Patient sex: M
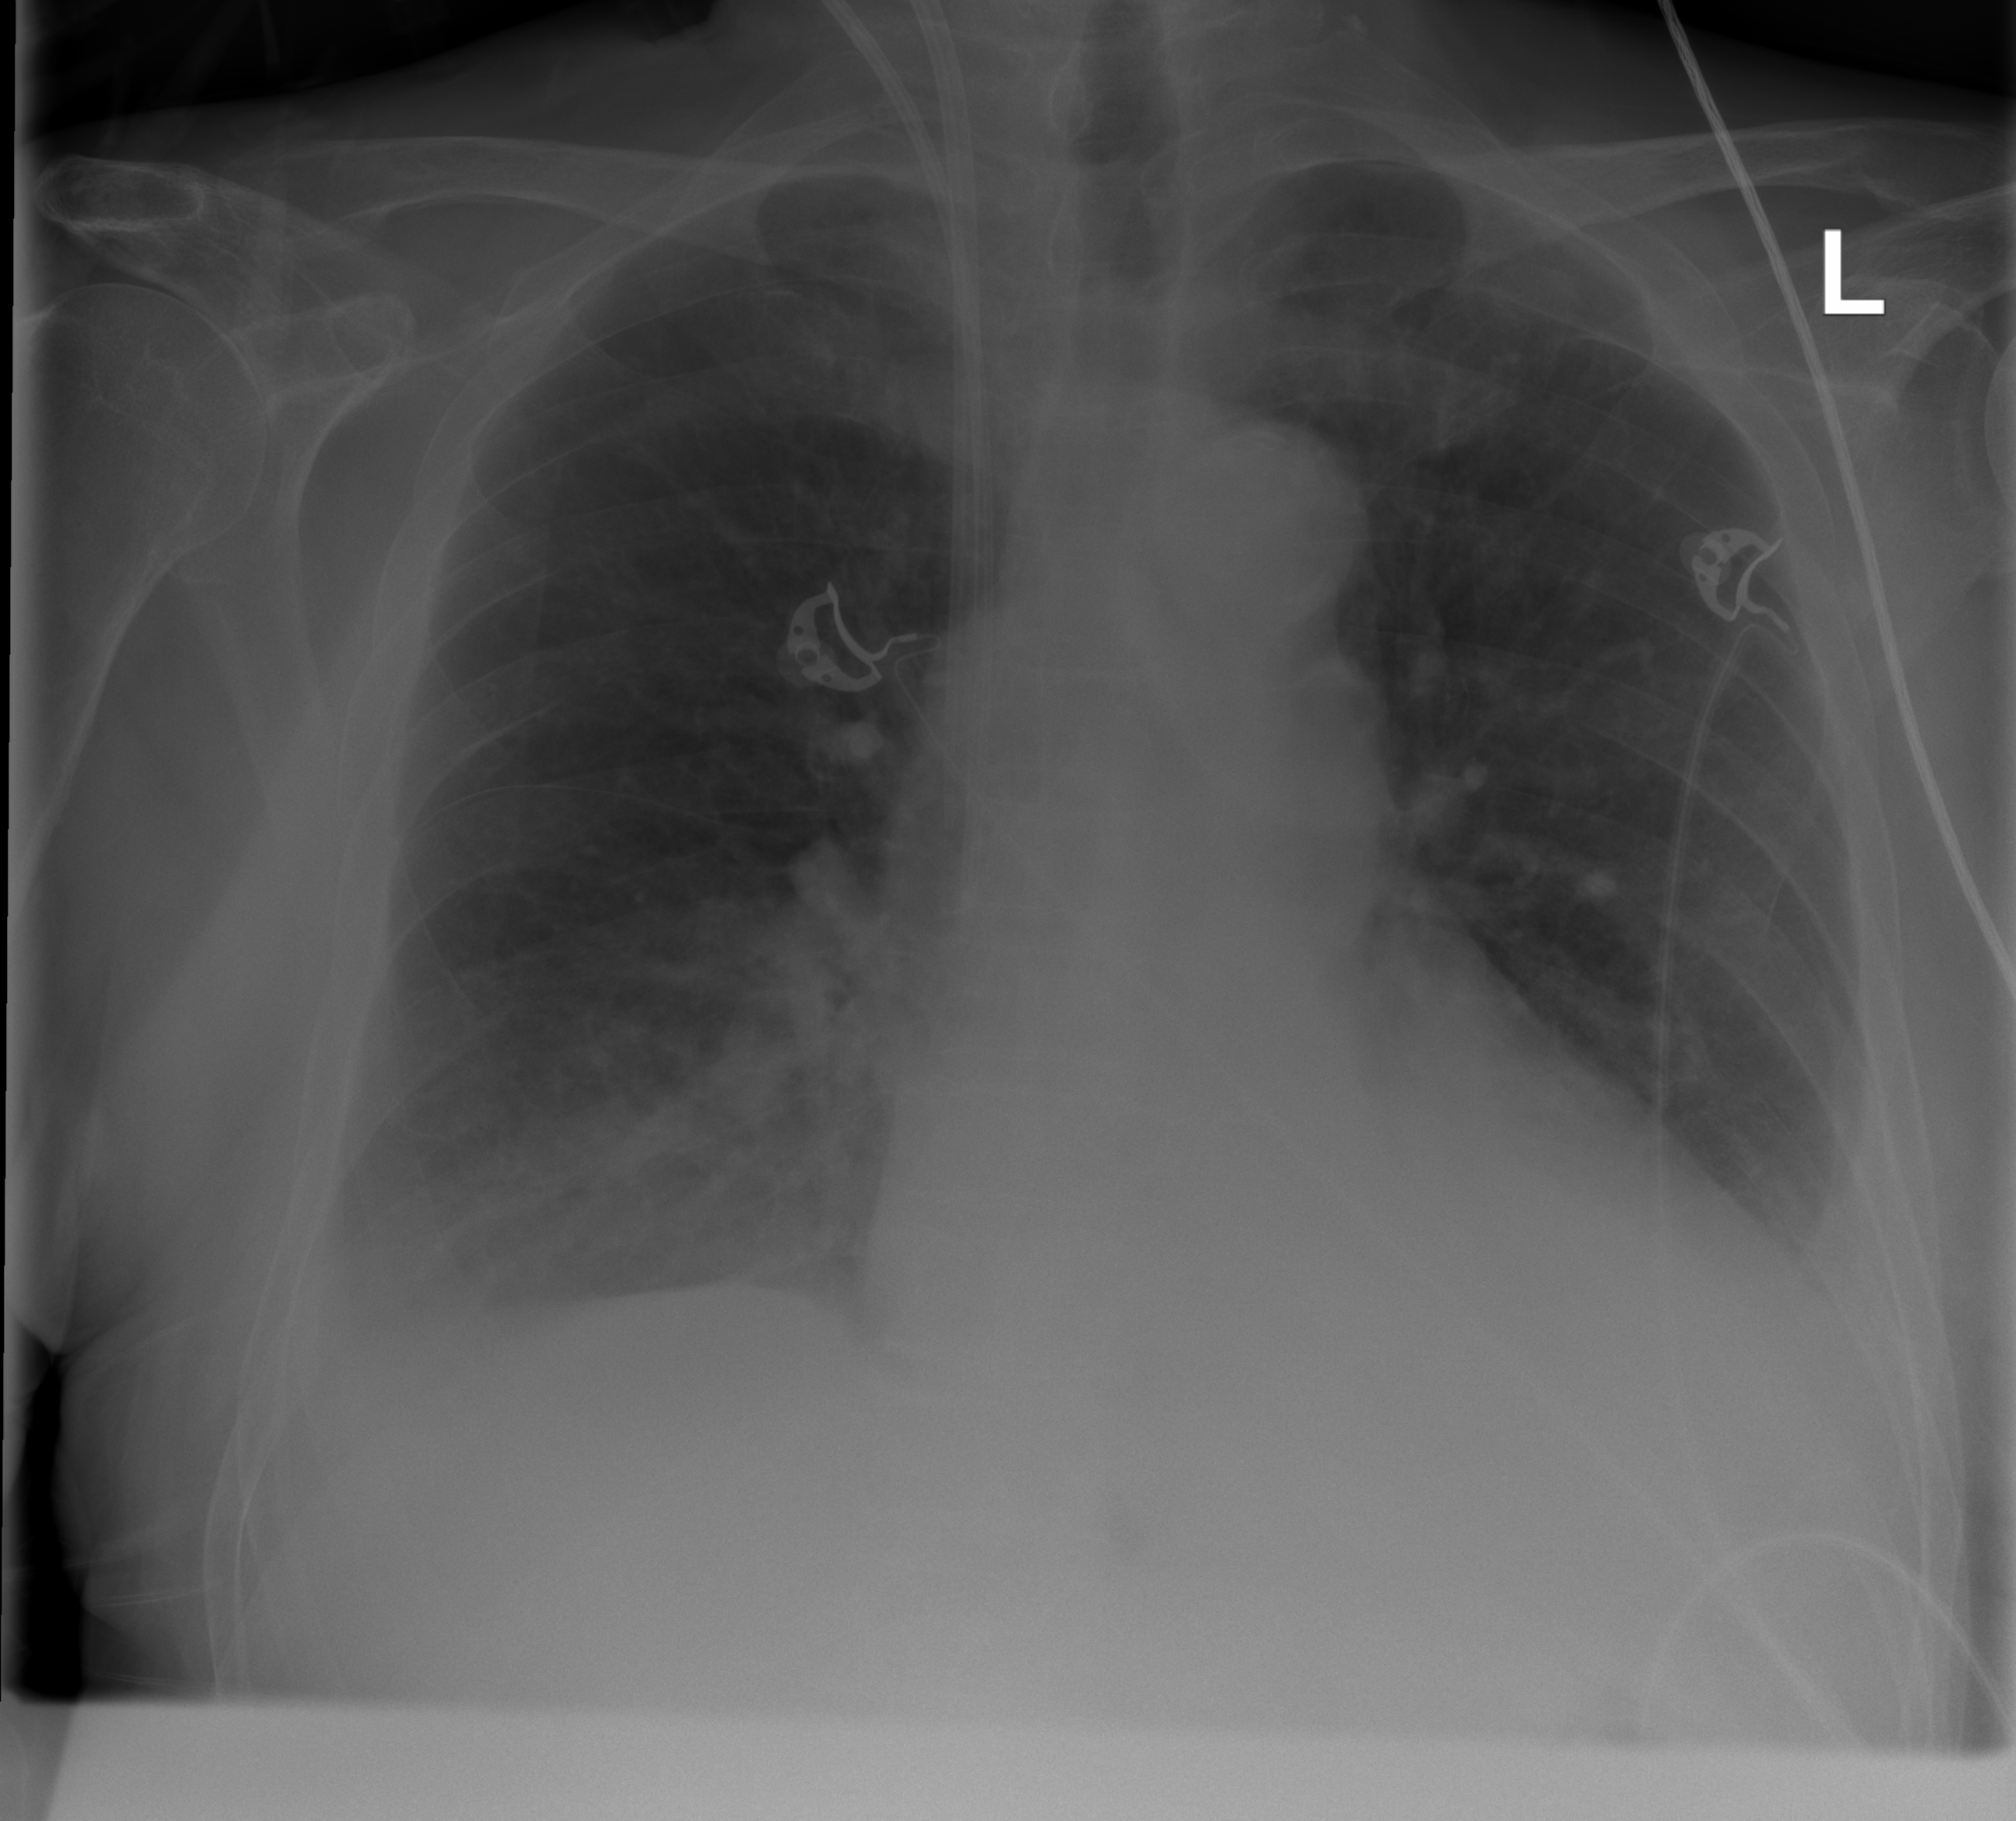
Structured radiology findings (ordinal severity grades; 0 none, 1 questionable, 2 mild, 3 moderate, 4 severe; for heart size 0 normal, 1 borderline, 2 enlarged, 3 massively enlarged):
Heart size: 2
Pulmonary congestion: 0
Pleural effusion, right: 2
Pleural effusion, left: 2
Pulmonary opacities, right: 2
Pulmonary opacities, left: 0
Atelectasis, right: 2
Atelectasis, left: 2